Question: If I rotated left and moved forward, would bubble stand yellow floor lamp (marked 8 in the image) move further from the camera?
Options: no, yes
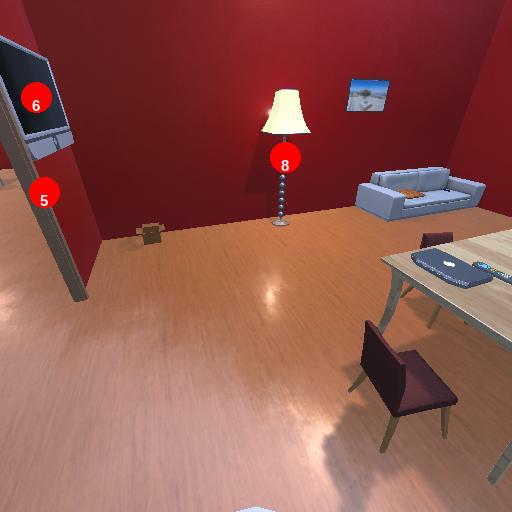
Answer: no